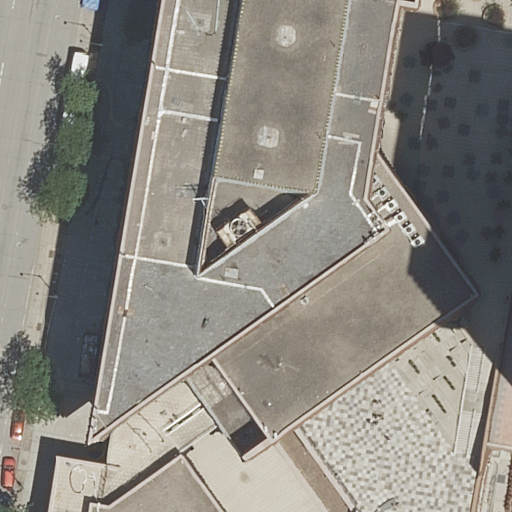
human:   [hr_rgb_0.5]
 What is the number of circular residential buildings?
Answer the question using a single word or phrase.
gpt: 0

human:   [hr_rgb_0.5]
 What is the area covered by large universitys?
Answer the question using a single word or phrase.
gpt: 6876m2

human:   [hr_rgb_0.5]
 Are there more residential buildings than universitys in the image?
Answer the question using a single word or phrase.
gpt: no

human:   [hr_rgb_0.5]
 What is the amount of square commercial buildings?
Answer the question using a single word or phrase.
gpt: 0

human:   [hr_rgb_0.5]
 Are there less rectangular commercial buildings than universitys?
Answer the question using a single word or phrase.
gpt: yes

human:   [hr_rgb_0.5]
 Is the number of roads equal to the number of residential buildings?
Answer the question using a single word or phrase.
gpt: no

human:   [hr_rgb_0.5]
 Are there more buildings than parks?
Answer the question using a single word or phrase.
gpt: no

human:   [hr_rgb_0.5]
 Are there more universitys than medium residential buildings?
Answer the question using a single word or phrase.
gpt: yes

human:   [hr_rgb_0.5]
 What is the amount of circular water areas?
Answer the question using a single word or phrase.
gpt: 0

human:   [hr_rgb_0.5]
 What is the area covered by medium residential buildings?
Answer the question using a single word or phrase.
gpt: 0m2

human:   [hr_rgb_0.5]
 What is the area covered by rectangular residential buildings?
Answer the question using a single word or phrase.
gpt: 0m2

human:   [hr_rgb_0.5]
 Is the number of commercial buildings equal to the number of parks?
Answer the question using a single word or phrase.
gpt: no

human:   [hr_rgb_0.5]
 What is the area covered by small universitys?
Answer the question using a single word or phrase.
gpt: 0m2

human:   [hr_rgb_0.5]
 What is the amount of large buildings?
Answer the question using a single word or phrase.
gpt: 1

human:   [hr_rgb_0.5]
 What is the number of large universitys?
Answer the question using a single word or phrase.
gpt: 1

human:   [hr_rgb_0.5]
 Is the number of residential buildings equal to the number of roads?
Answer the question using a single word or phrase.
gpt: no

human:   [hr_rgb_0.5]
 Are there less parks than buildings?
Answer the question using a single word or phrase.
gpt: no

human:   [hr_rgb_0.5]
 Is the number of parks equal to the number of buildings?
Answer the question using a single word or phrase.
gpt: yes

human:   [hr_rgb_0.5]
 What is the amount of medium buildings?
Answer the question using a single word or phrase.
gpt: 0

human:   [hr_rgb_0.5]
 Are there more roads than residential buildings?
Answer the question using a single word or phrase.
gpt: yes

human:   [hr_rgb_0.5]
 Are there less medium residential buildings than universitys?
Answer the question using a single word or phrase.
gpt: yes

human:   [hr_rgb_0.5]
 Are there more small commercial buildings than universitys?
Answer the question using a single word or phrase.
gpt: no

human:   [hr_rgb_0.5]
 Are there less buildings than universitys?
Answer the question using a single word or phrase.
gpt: no

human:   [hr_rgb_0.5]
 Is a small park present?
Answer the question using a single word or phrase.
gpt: yes

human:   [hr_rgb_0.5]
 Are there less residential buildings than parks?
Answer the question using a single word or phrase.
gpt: no

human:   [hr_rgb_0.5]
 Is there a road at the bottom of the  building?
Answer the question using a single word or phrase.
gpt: yes

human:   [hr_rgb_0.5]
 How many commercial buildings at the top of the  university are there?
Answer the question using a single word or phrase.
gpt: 0

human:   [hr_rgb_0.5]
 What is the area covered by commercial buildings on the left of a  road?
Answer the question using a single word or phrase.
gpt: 0m2

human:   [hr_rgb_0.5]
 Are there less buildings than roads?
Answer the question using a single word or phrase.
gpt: yes

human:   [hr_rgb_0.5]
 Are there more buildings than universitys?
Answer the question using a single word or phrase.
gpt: no

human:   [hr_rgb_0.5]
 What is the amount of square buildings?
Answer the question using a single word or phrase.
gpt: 0

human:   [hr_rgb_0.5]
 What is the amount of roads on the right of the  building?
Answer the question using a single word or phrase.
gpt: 1

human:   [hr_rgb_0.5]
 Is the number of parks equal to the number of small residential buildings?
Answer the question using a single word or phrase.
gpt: no

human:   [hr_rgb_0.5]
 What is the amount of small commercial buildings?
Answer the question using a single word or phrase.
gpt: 0

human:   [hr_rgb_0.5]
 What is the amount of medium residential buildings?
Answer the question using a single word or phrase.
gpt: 0

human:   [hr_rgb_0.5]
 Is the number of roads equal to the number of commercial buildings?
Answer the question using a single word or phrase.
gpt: no